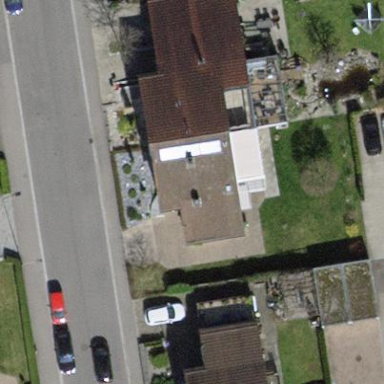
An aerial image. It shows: Building with tiled roof.